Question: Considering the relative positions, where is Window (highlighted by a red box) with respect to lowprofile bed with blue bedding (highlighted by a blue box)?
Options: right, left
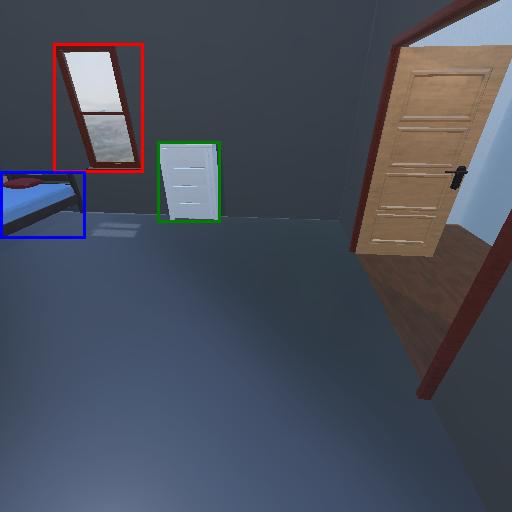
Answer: right